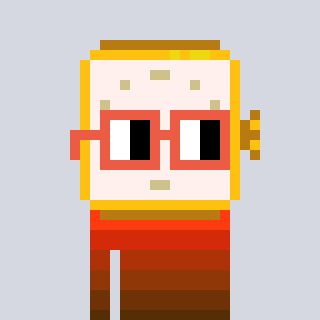
a pixel art character with square orange glasses, a watch-shaped head and a grayscale-colored body on a cool background